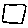
Label: square